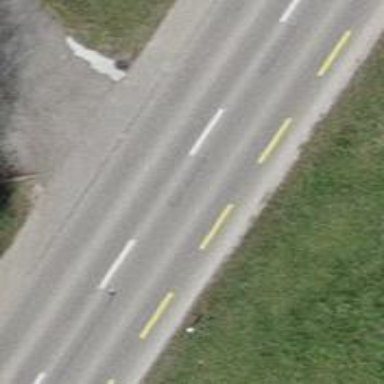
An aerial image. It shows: Primary road with asphalt surface.